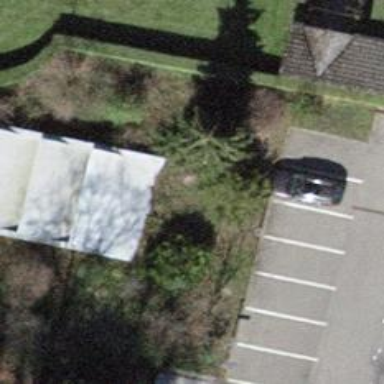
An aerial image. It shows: Parking aisle under tunnel.